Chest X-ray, PA view. Patient: 36 years old, sex F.
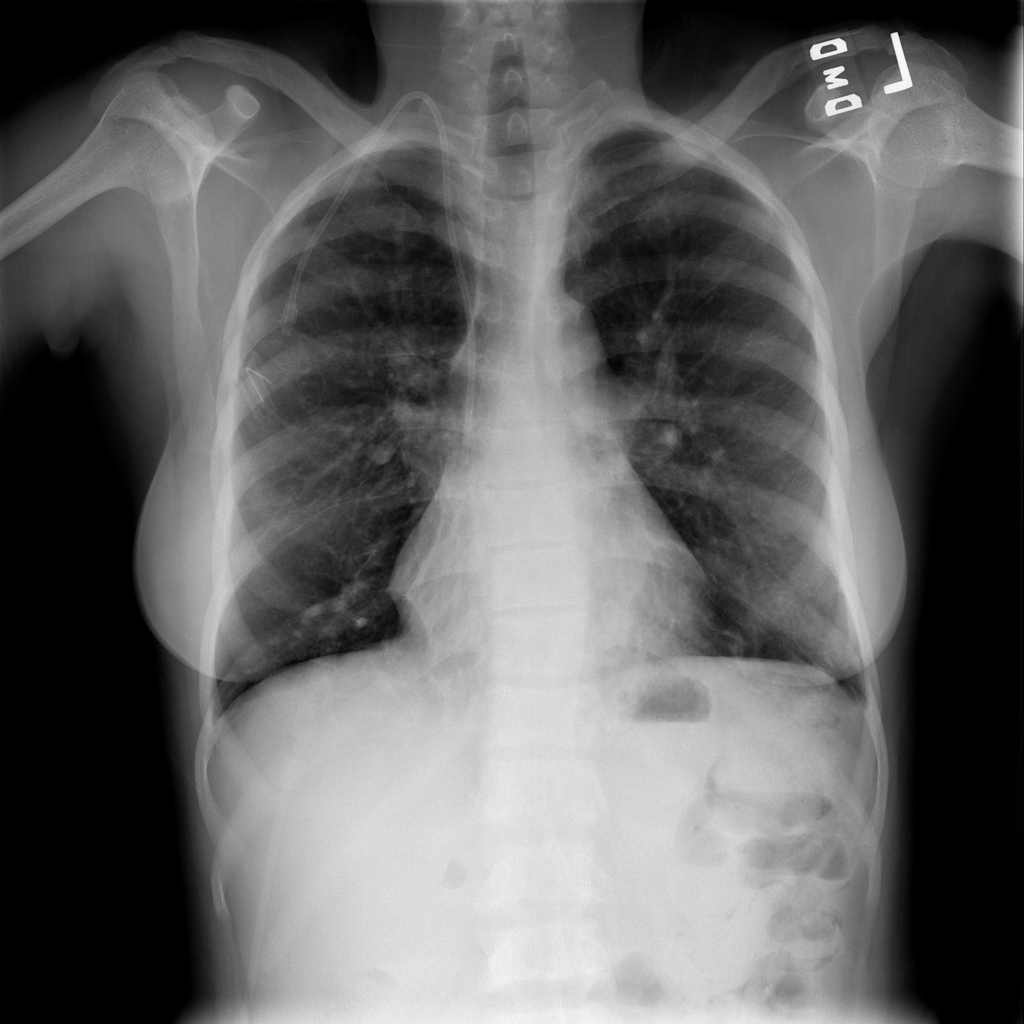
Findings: No Finding